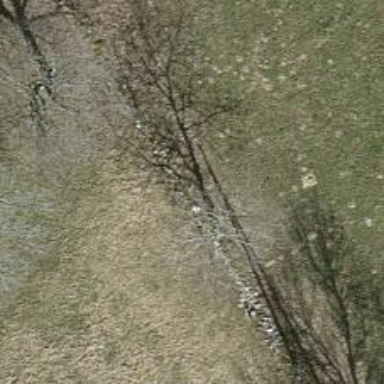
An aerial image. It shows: Wall barrier.